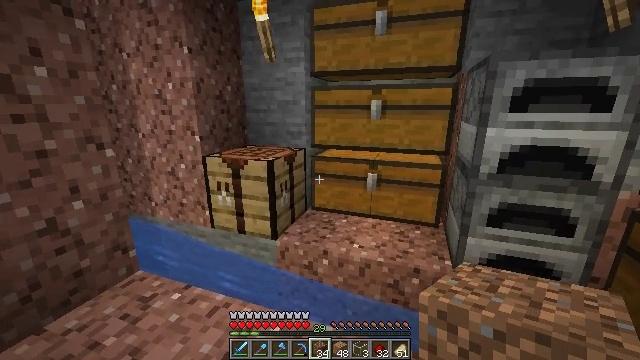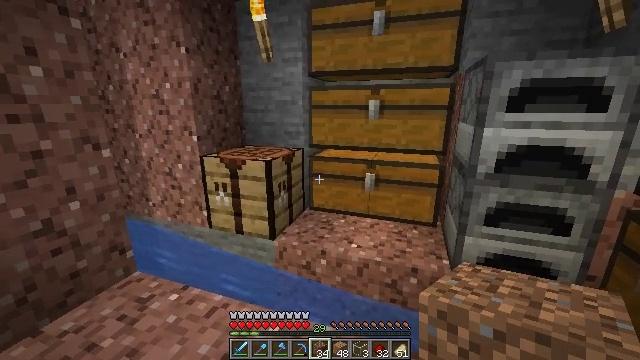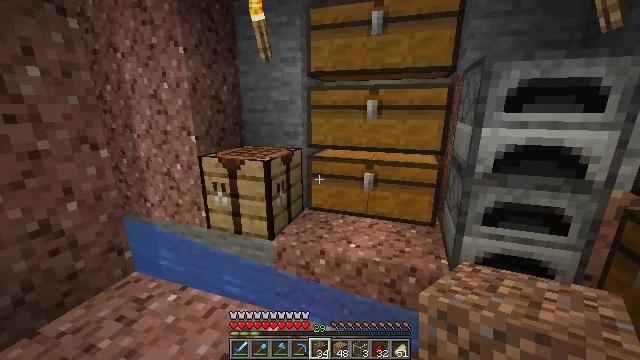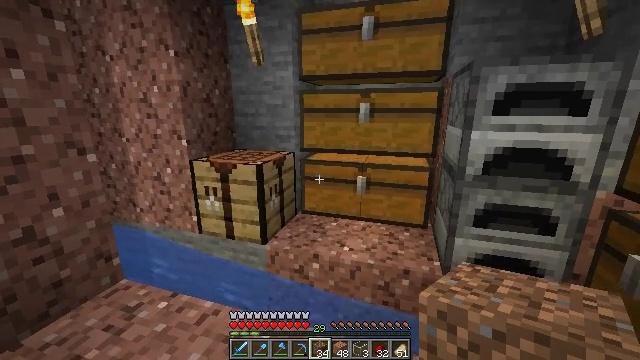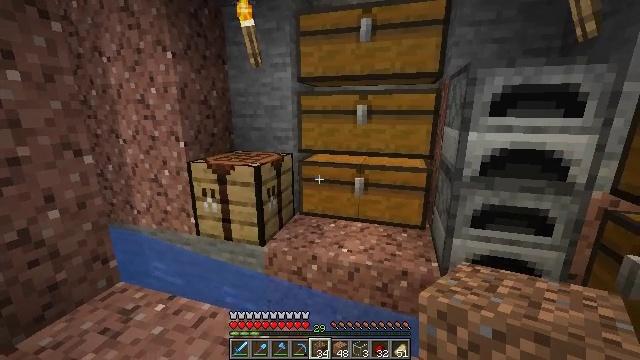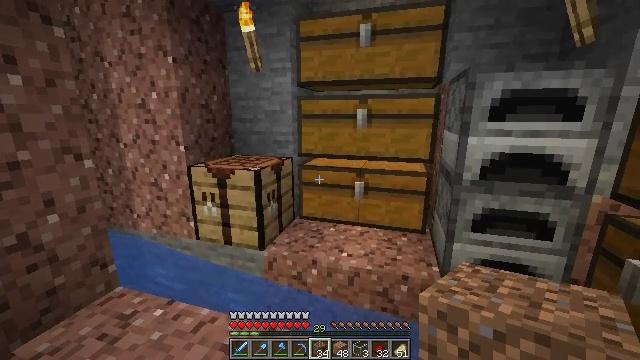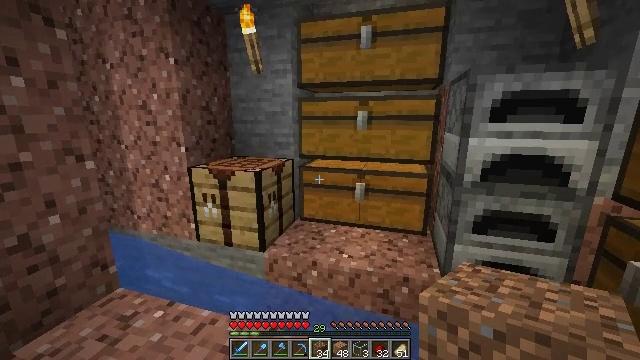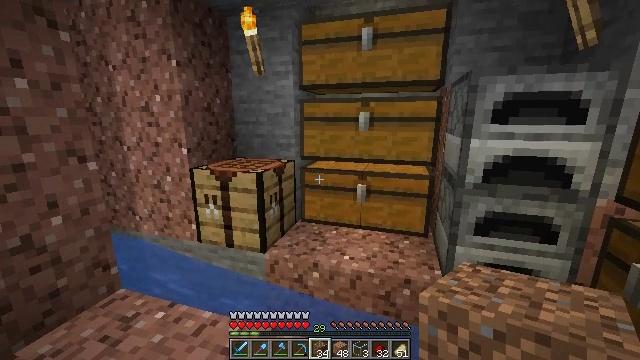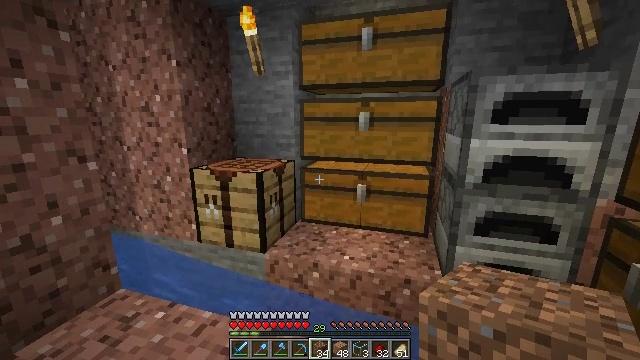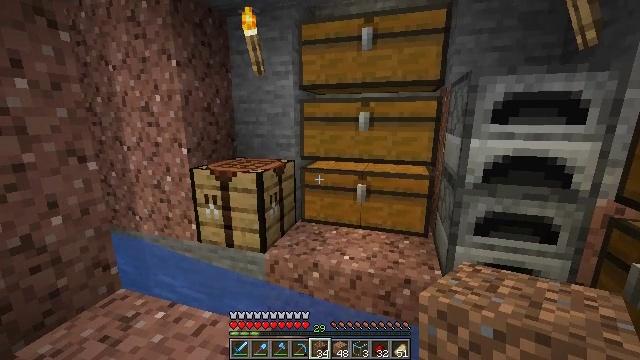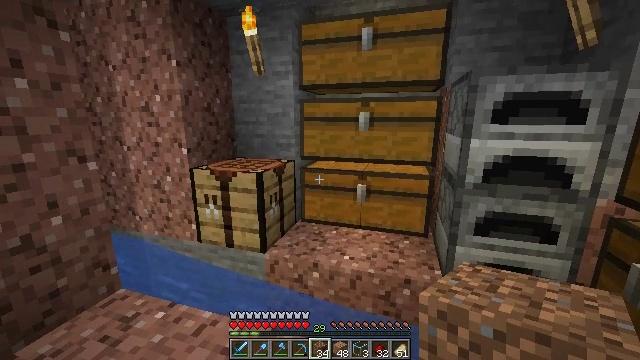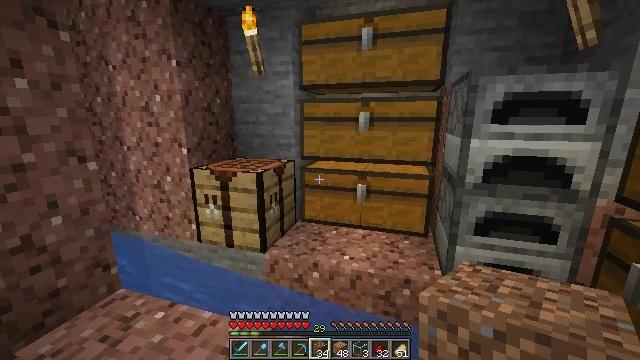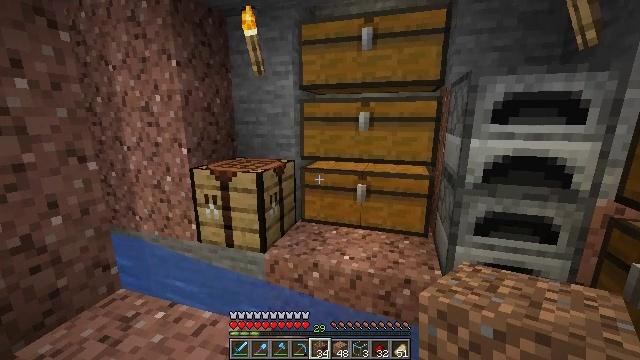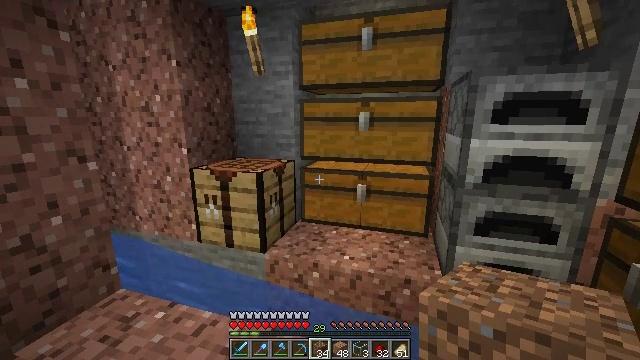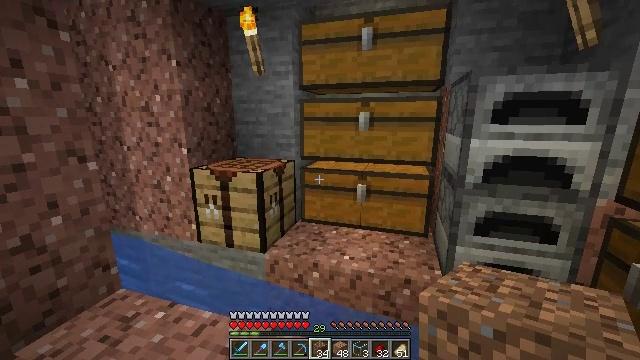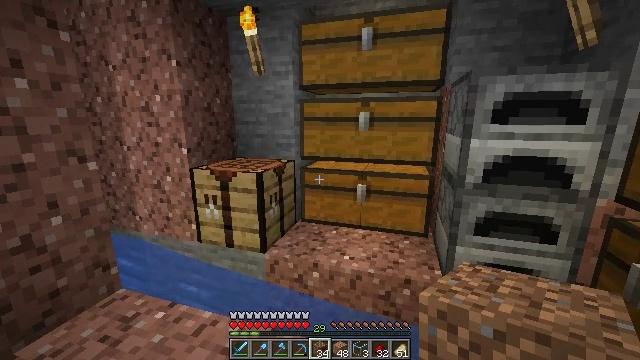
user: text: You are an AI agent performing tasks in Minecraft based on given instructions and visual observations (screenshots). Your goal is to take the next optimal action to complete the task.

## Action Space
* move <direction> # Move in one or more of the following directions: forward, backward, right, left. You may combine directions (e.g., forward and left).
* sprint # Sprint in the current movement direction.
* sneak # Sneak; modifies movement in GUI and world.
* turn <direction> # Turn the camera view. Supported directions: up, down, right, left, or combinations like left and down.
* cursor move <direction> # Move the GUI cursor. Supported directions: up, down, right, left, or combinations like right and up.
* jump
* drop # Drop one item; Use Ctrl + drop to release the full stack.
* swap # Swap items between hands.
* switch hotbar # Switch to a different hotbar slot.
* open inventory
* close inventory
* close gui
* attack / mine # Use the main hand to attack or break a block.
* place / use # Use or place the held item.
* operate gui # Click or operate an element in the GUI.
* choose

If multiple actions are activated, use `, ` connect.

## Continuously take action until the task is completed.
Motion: motion action
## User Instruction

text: Open the crafting table to craft a golden helmet.
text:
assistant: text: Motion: no_op
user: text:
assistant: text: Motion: no_op
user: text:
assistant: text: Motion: turn right
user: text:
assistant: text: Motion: no_op
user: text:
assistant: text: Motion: no_op
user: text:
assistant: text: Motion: no_op
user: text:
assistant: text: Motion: no_op
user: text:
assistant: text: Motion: no_op
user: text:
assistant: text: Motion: no_op
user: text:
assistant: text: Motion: no_op
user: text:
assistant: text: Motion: no_op
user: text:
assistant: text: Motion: no_op
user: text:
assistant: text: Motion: no_op
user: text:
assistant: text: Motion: no_op
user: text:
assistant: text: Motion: no_op
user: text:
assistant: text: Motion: no_op
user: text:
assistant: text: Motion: no_op
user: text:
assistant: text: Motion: no_op
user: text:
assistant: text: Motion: no_op
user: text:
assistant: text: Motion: no_op
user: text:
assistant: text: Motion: no_op
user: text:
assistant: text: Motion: no_op
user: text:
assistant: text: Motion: no_op
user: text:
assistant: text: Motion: no_op
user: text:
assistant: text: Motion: no_op
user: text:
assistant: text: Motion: no_op
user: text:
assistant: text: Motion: no_op
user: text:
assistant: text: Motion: no_op
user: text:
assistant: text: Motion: no_op
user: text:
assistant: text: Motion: no_op